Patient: sex M, age 62
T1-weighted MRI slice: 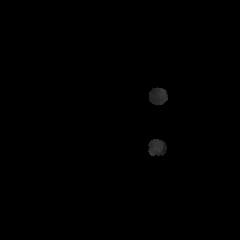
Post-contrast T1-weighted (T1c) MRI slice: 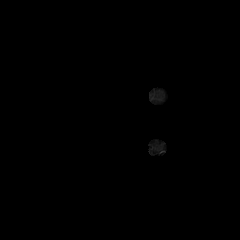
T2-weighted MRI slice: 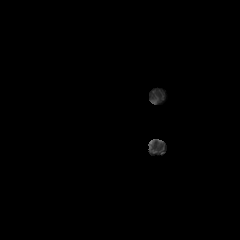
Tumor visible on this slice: no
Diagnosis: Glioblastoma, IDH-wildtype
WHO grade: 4